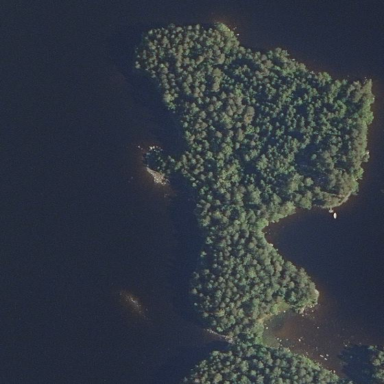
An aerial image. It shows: Islet.